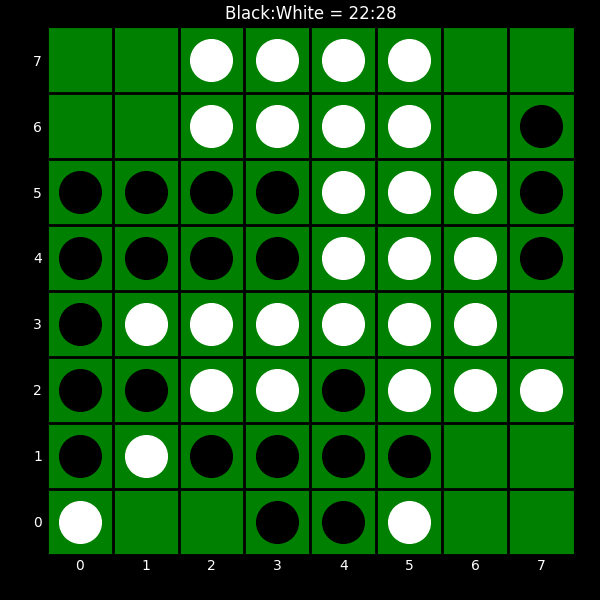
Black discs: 22
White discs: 28